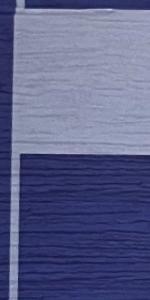
Label: Empty